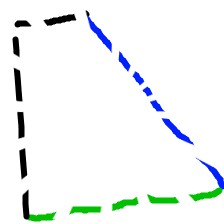
Shape: trapezoid